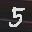
Label: 5